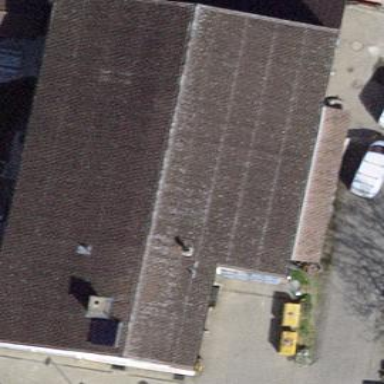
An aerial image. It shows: Industrial building.